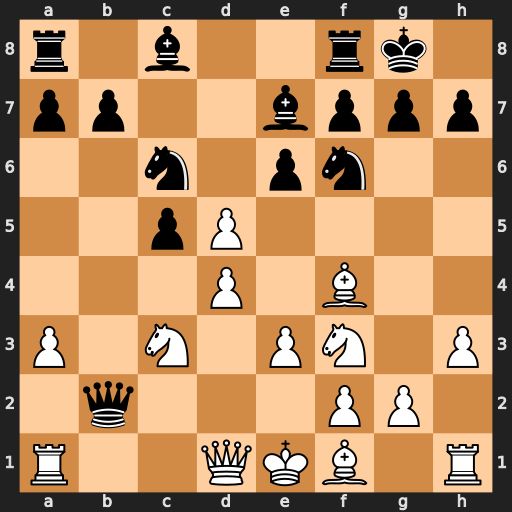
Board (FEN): r1b2rk1/pp2bppp/2n1pn2/2pP4/3P1B2/P1N1PN1P/1q3PP1/R2QKB1R
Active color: w
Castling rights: KQ
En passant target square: -
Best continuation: Na4 Qxa1 Qxa1